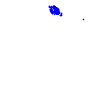
Particle: electron